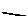
Label: line